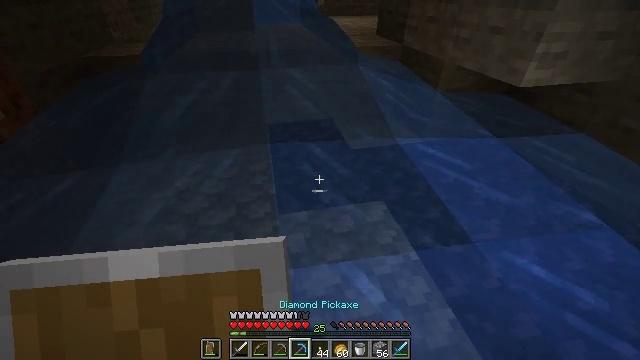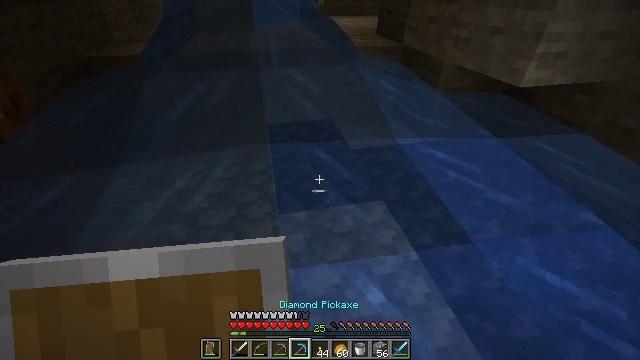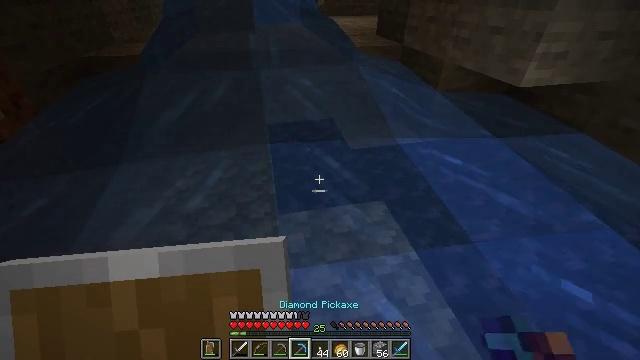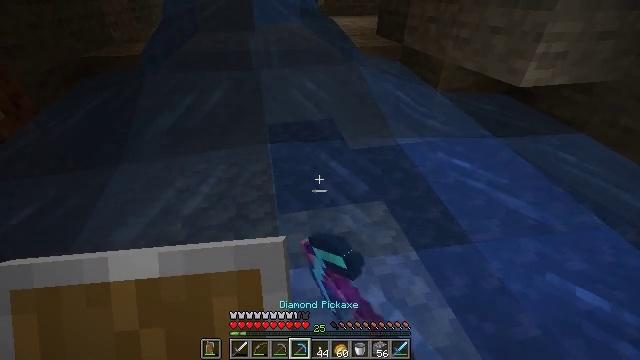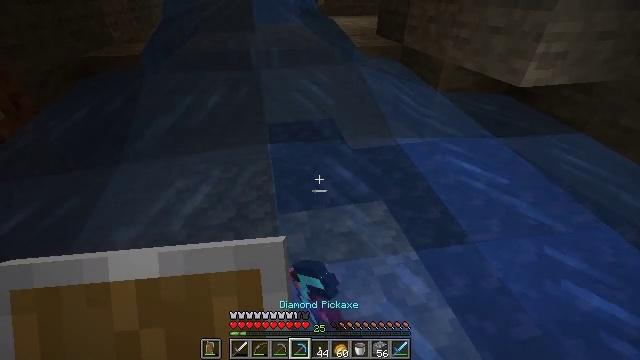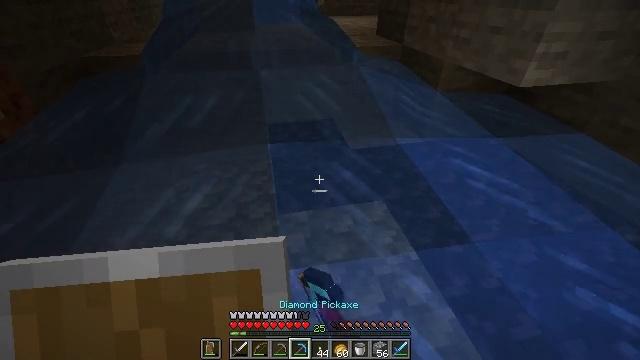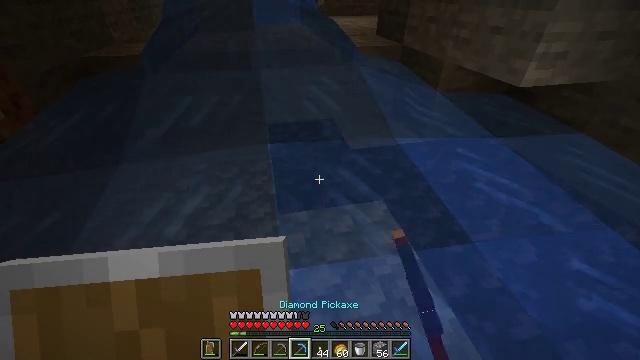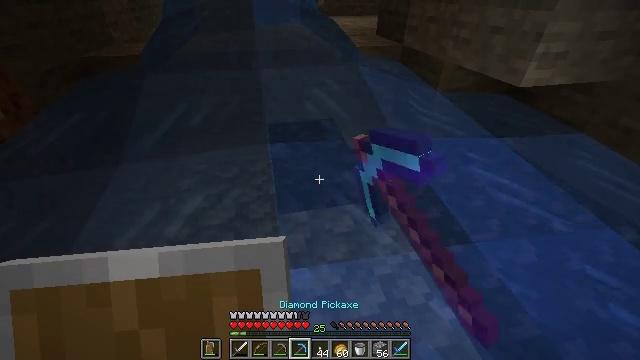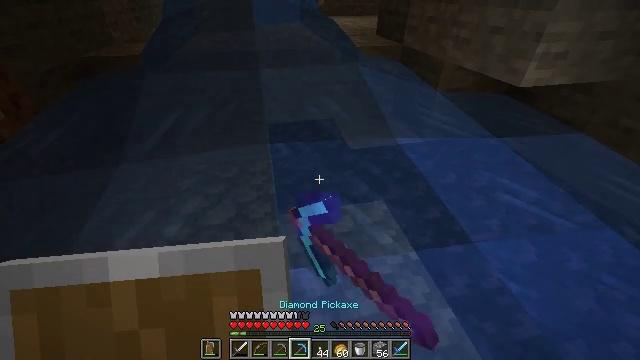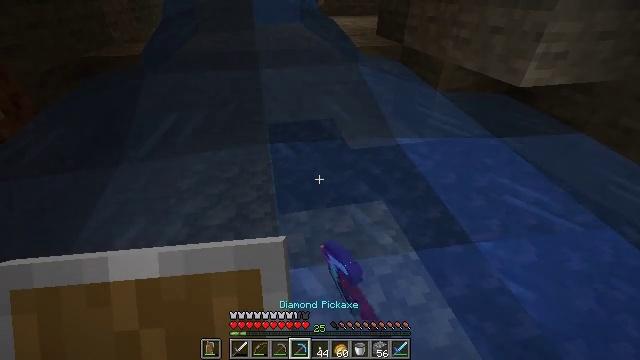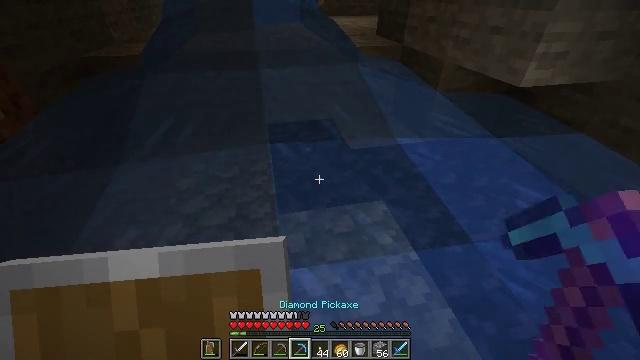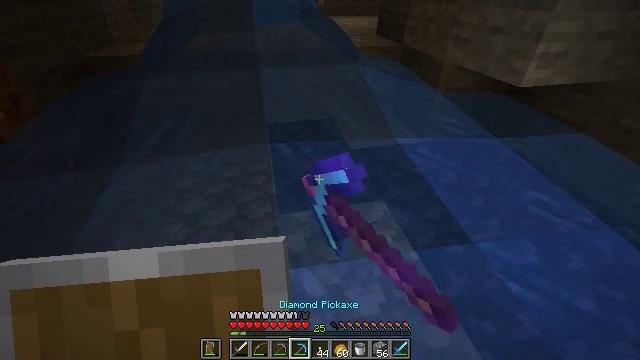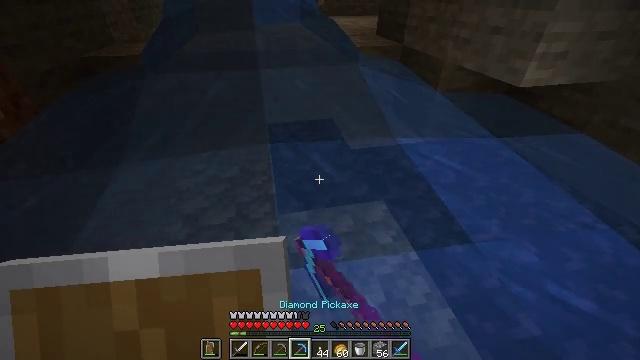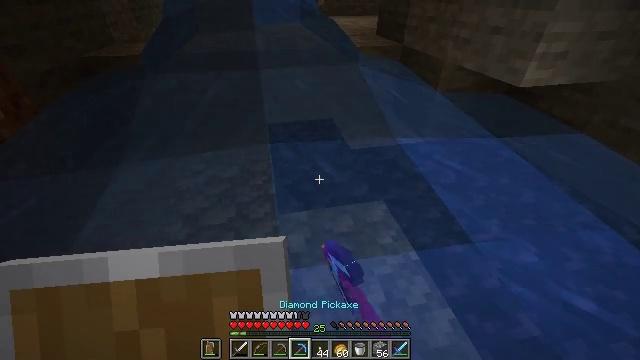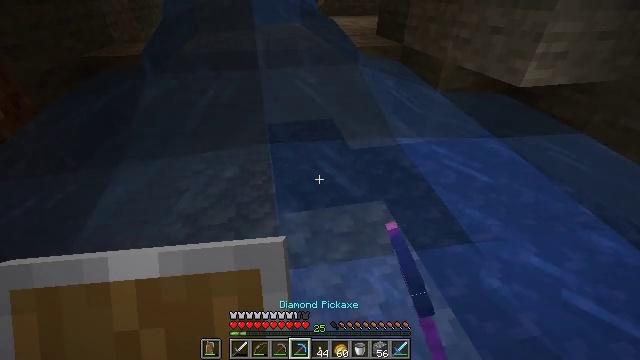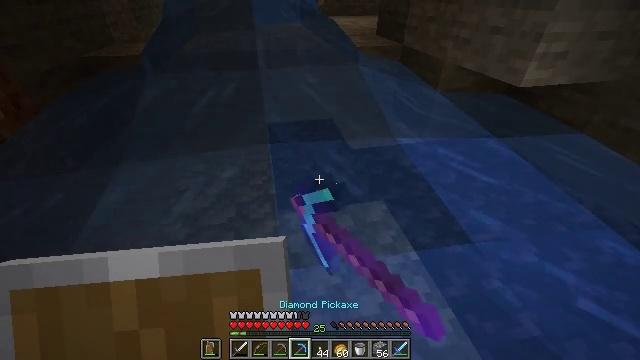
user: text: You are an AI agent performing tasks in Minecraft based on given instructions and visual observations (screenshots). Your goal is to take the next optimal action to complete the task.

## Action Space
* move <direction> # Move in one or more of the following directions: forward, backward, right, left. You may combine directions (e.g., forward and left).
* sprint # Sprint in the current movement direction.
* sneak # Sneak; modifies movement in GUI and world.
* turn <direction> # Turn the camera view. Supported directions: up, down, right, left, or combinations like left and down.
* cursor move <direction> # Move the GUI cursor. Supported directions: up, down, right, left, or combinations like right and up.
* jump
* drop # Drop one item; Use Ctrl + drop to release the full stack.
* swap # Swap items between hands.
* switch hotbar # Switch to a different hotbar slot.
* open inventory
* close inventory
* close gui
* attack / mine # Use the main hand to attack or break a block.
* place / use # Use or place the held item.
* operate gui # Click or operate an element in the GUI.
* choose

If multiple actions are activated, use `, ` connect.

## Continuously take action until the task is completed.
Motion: motion action
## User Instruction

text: Break the obsidian using a diamond or netherite pickaxe.
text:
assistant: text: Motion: attack / mine
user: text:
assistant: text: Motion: attack / mine
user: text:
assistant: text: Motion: attack / mine
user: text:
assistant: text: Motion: attack / mine
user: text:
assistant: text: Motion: attack / mine
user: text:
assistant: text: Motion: attack / mine
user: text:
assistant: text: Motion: attack / mine
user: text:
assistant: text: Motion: attack / mine
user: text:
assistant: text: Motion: attack / mine
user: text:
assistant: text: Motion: attack / mine
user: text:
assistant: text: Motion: attack / mine
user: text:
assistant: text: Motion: attack / mine
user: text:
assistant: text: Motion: attack / mine
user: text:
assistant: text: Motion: attack / mine
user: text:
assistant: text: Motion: attack / mine
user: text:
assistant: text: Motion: attack / mine
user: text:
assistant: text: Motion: attack / mine
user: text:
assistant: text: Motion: attack / mine
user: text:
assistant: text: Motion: attack / mine
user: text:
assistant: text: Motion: attack / mine
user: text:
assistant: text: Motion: attack / mine
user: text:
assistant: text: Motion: attack / mine
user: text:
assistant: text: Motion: attack / mine
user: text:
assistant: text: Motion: attack / mine
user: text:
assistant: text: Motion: attack / mine
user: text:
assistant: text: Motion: attack / mine
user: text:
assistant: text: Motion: attack / mine
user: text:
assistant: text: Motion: attack / mine
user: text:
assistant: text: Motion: attack / mine
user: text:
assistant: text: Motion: attack / mine